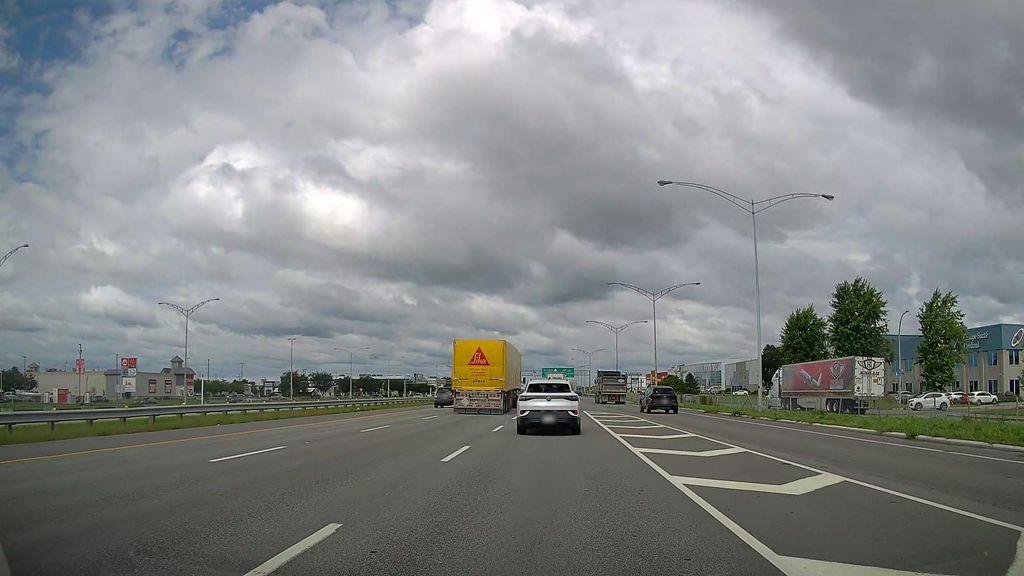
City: montreal